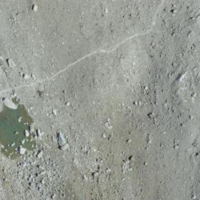
EUNIS habitat code: 48
Species observed at this site:
Chlamydomonas nivalis